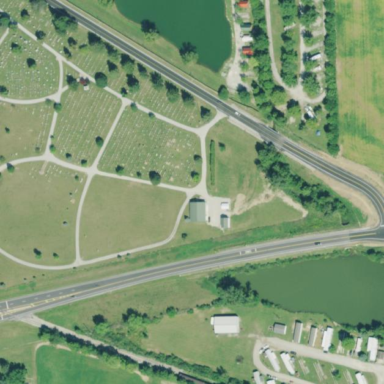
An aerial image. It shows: Graveyard.